Question: I'm using <URL> and on F8 I'm getting this following 301 error:
'''
Upload failed: <ProtocolError for bpaste.net/xmlrpc/: 301 Moved Permanently
'''
Why does it routes to /xmlrpc/ ?
Is there another way around in the console to be able to use the pastebin?
Python 2.7.6
Ubuntu 14.04

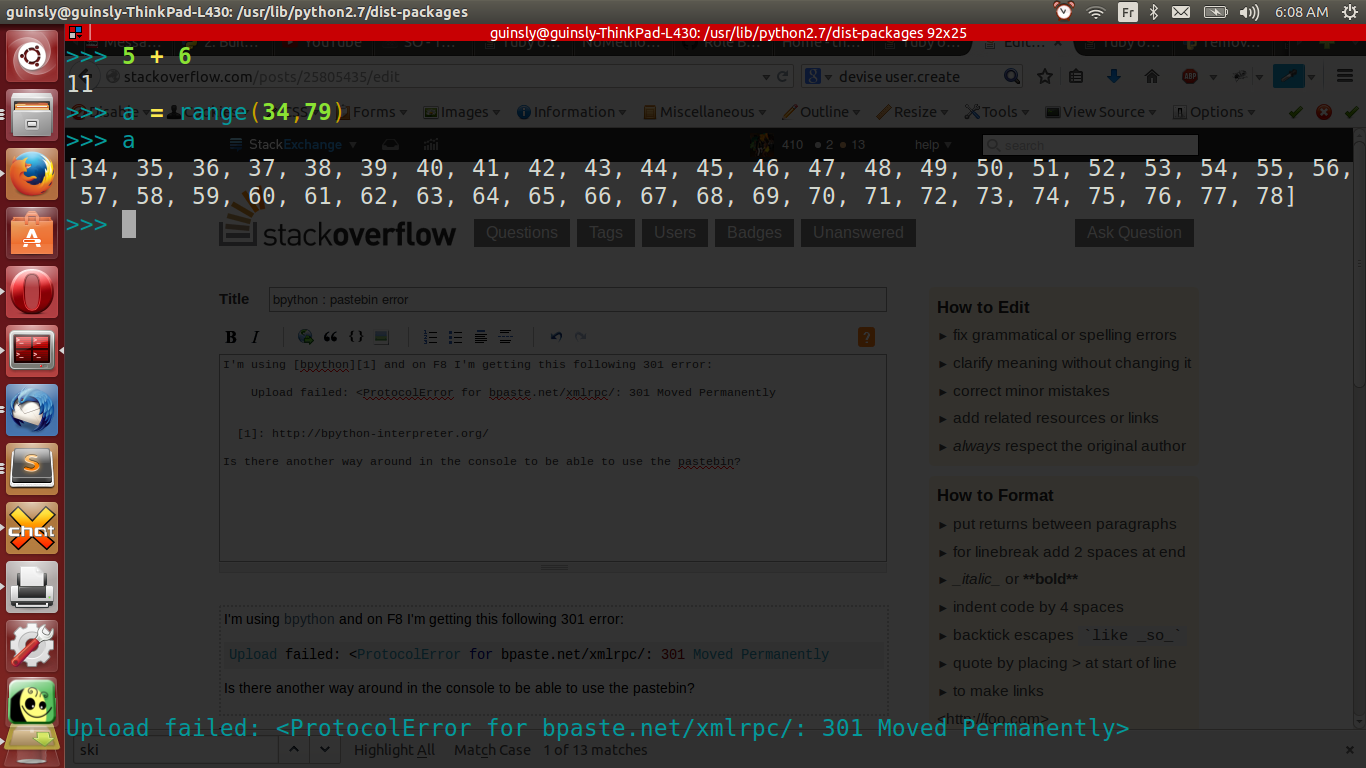
Answer: From the bpython documentation:
pastebin_url
The pastebin url to post to (without a trailing slash). This pastebin has to be a pastebin which uses LodgeIt. Examples are: <URL>
The pocoo.org pastebin is retired, so you can't use that. The default, bpaste.net, is returning a 301 error.
# curl -I http://bpaste.net/xmlrpc/
HTTP/1.1 301 Moved Permanently
Date: Tue, 14 Oct 2014 04:56:10 GMT
Content-Type: text/html
Location: <URL>
OK, so update your pastebin_url to use https, right?
# curl -I https://bpaste.net/xmlrpc/
HTTP/1.1 404 NOT FOUND
The problem you're having is that bpaste.net is no longer supporting the LodgeIt /xmlrpc/ url. Maybe this is only temporary, or maybe they've retired the public xml interface.
The solution would be to find another LodgeIt pastebin that you can use, or setup your own.
I don't know of any other public LodgeIt pastebins; maybe there are some. A google search turned up this HowTo:
<URL>